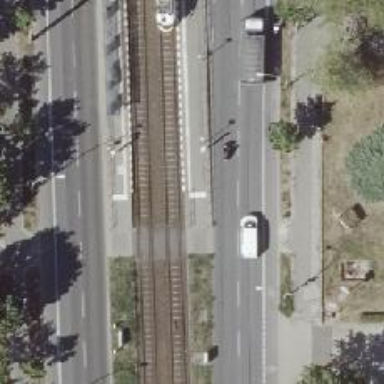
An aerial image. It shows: Platform for public transport with shelter. This platform is for trams and railways.